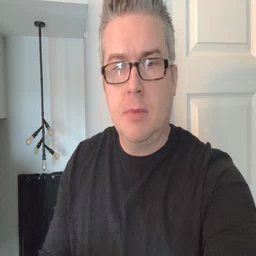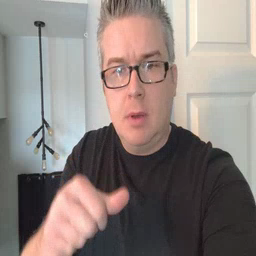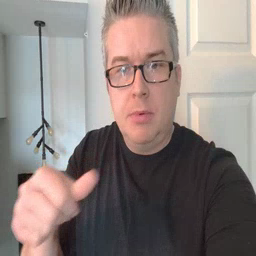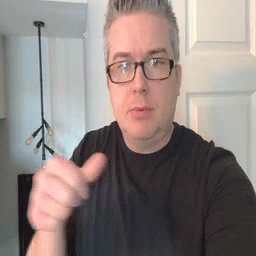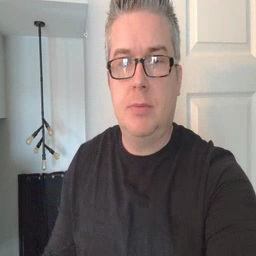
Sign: puzzle